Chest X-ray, AP view. Patient: 52 years old, sex M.
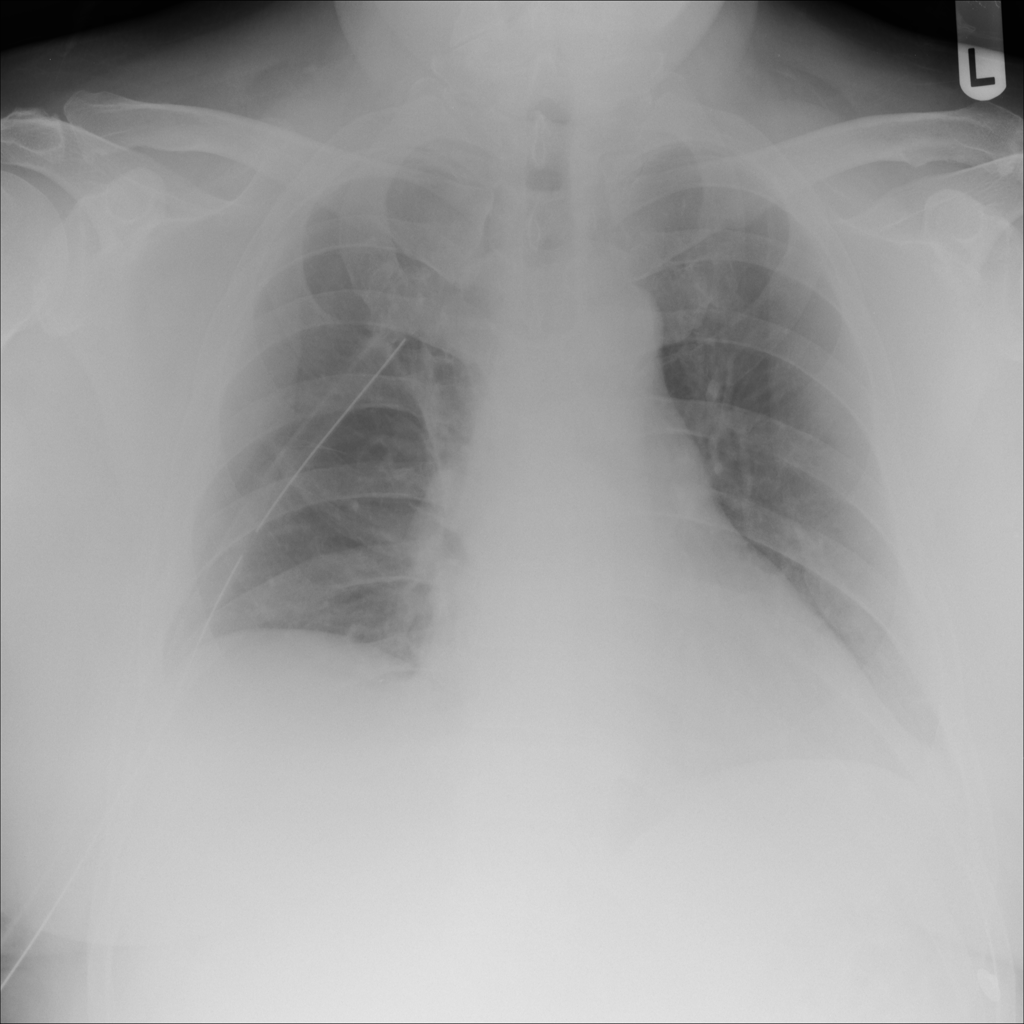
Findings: Pneumothorax